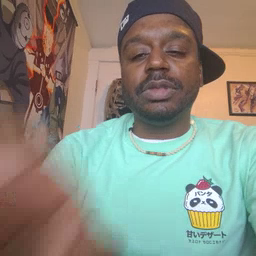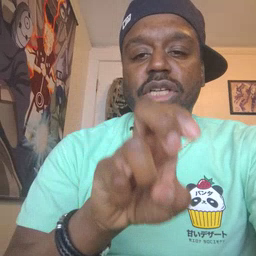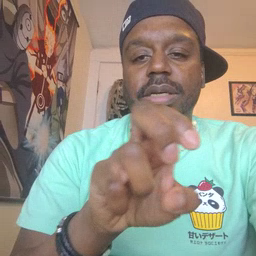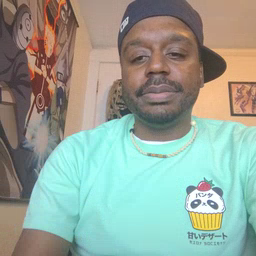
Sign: chair